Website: crate-barrel
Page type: account-selection
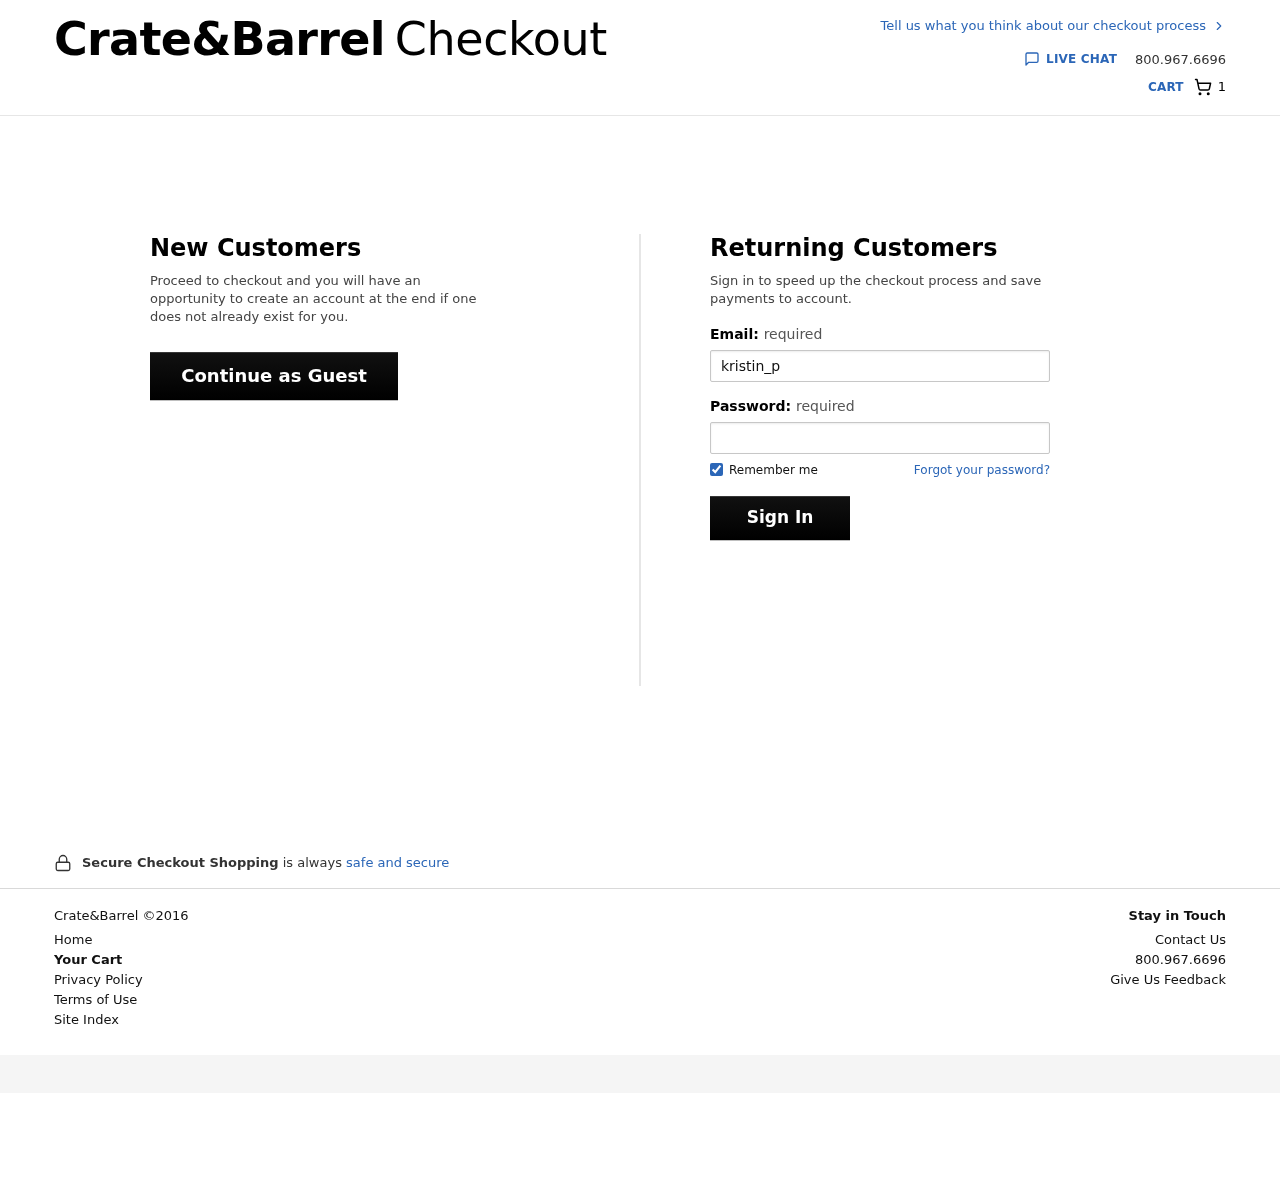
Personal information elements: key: PII_EMAIL
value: kristin_peterson@hotmail.com
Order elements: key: ORDER_NUM_ITEMS
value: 1